Field crop: tomato
Growth stage: 1
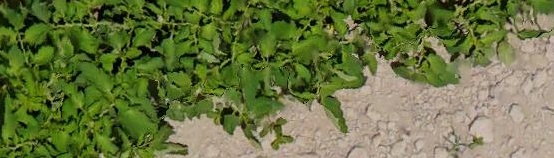
Species: tomato